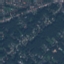
Land use / land cover: Residential